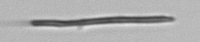
Label: fiber